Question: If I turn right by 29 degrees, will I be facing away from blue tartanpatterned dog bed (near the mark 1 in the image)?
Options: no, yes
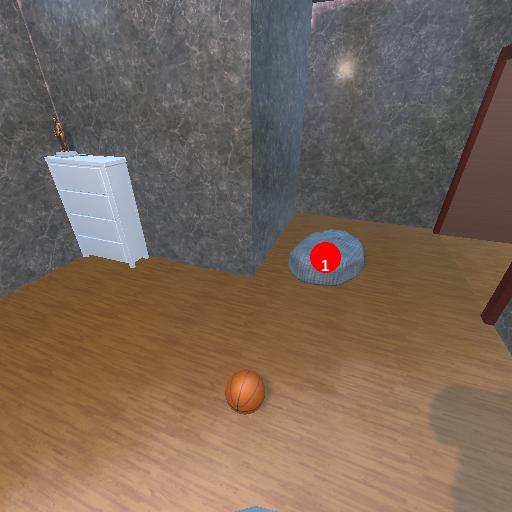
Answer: no